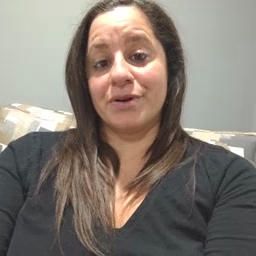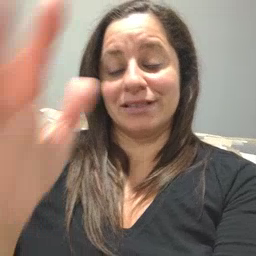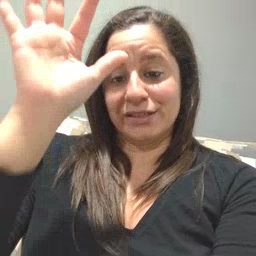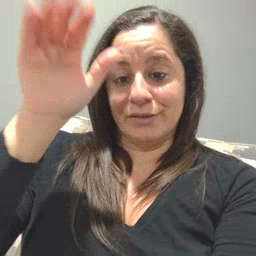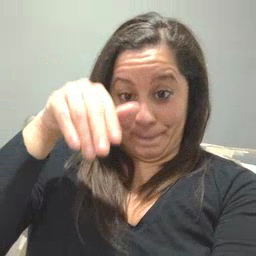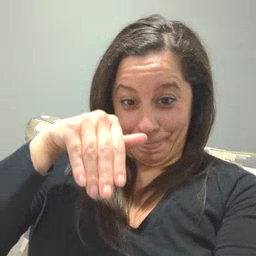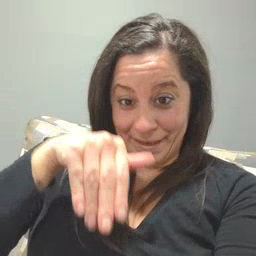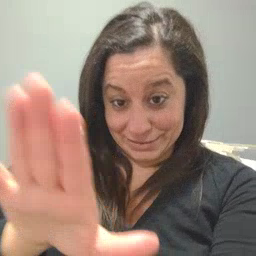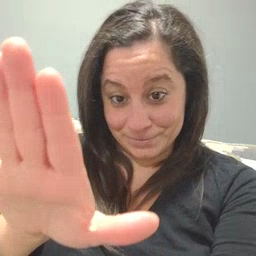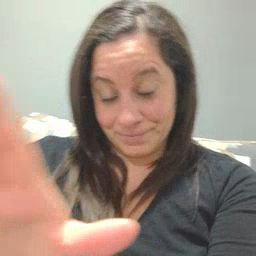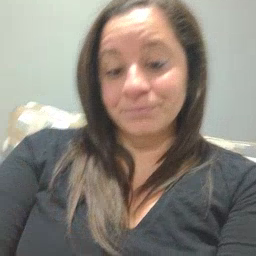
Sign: into